【题型】解答题　【知识点】立体几何　【难度】medium
25．如图在四面体$ABCD$中，$\triangle ABC$是边长为2的等边三角形，$\triangle DBC$为直角三角形，其中$D$为直角顶点，$\angle DCB=60^\circ$．$E$、$F$、$G$、$H$分别是线段$AB$、$AC$、$CD$、$DB$上的动点，且四边形$EFGH$为平行四边形．

\noindent (1)求证：$BC\parallel$平面$EFGH$

\noindent (2)试探究当二面角$A-BC-D$从$0^\circ$增加到$90^\circ$的过程中，线段$DA$在平面$BCD$上的投影所扫过的平面区域的面积；

\noindent (3)设$\lambda=\dfrac{AE}{AB}$（$\lambda\in(0,1)$），且$\triangle ACD$是以$CD$为底的等腰三角形，当$\lambda$为何值时，多面体$ADEFGH$的体积恰好为$\dfrac14$?
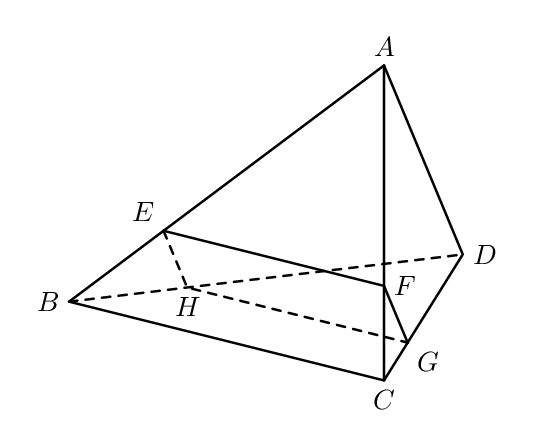
【解答】
\noindent \textbf{【答案】}(1)证明见解析 \quad

(2)$\dfrac{\sqrt{3}}{4}$ \quad

(3)$\dfrac{1}{2}$

\noindent \textbf{【分析】}(1)利用线面平行的性质和判定定理可证明；(2)找到A在平面BCD上的投影轨迹，即可求出面积；(3)$V_{\text{多面体}ADEFGH}=V_{A-EFGH}+V_{A-DGH}$，用$\lambda$分别表示四棱锥$A-EFGH$、四面体$A-DGH$与四面体$A-BCD$的体积比，求解$\lambda$可得结果．

\noindent \textbf{【详解】}(1)证明：$\because$ 四边形$EFGH$为平行四边形，$\therefore EF\parallel GH$
\noindent 而$GH\subset$ 面$BCD$，$EF\not\subset$ 面$BCD$，$\therefore EF\parallel$ 面$BCD$
\noindent 又$EF\subset$ 面$ABC$，面$ABC\cap$面$BCD=BC$，$\therefore EF\parallel BC$
\noindent 而$EF\subset$ 面$EFGH$，$BC\not\subset$ 面$EFGH$
\noindent $\therefore BC\parallel$ 面$EFGH$．

\noindent (2)$\because AB=AC$，
\noindent $\therefore$ A在平面$BCD$上的投影满足$AB=AC$，即A在平面$BCD$上的投影在线段$BC$的中垂线上．
\noindent 如图所示，将$\text{Rt}\triangle BCD$补成边长为2的正三角形$BCM$，

\noindent 当二面角$A-BC-D$为$0^\circ$角时，即点$A$在平面$BCD$上，此时$A$为$M$，
\noindent 当二面角$A-BC-D$为$90^\circ$角时，此时$A$为$BC$中点$N$，
\noindent 故$DA$在平面$BCD$上的投影所扫过的平面区域为$\triangle DMN$，
\noindent 而$S_{\triangle DMN}=\dfrac14S_{\triangle MBC}=\dfrac{\sqrt{3}}{4}$，
\noindent 故线段$DA$在平面$BCD$上的投影所扫过的平面区域的面积为$\dfrac{\sqrt{3}}{4}$．

\noindent (3)$\because AC=2,CD=1$，且$\triangle ACD$为等腰三角形，$\therefore AD=2$．
\noindent 取$BC$中点$O$，由题意得：$OA\perp BC$，$OA=\sqrt{3}$，$OD=\dfrac{BC}{2}=1$，
\noindent 满足$OA^2+OD^2=AD^2$，根据勾股定理可知$OA\perp OD$
\noindent $\therefore OA\perp$ 平面$BCD$．$\therefore V_{A-BCD}=\dfrac13S_{\triangle BCD}\cdot OA=\dfrac13\times\dfrac12\times CD\times BD\times OA=\dfrac12$
\noindent 而多面体$ADEFH$的体积恰好为$\dfrac14$，即多面体$ADEFH$的体积恰为四面体$ABCD$体积的一半．
\noindent 连接$AH$、$AG$，设点$F$到平面$ABD$的距离为$h_F$，点$C$到平面$ABD$的距离为$h_C$，

\noindent $\dfrac{V_{A-EFGH}}{V_{A-BCD}}=\dfrac{2V_{A-EFH}}{V_{A-BCD}}=\dfrac{2V_{A-EFH}}{V_{C-ABD}}$
\noindent $=\dfrac{2\times\dfrac13\times S_{\triangle AEH}\times h_F}{\dfrac13\times S_{\triangle ABD}\times h_C}$
\noindent $=\dfrac{2S_{\triangle AEH}\cdot AF}{S_{\triangle ABD}\cdot AC}=2\lambda^2(1-\lambda)$
\noindent $\therefore V_{A-EFGH}=2\lambda^2(1-\lambda)\cdot V_{A-BCD}$
\noindent 设点$A$到平面$BCD$的距离为$h_A$，
\noindent $\dfrac{V_{A-DGH}}{V_{A-BCD}}=\dfrac{\dfrac13\cdot S_{\triangle DGH}\cdot h_A}{\dfrac13\cdot S_{\triangle BCD}\cdot h_A}=\dfrac{S_{\triangle DGH}}{S_{\triangle DBC}}=\lambda^2$
\noindent $\therefore V_{A-DGH}=\lambda^2\cdot V_{A-BCD}$
\noindent $\therefore V_{\text{多面体}ADEFH}=V_{A-EFGH}+V_{A-DGH}=\lambda^2(3-2\lambda)\cdot V_{A-BCD}$

\noindent $=\dfrac12V_{A-BCD}$
\noindent $\therefore \lambda^2(3-2\lambda)=\dfrac12$，整理得
\noindent $\left(\lambda-\dfrac12\right)(2\lambda^2-2\lambda-1)=0$，
\noindent 解得$\lambda=\dfrac12$（$\lambda=\dfrac{1\pm\sqrt{3}}{2}$舍去）．
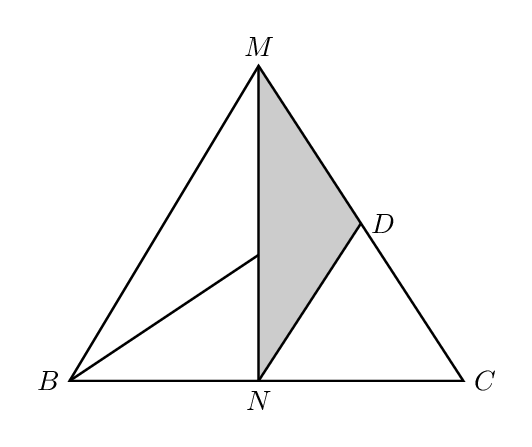
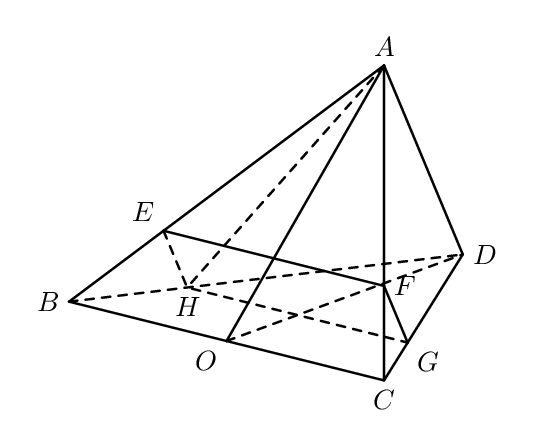